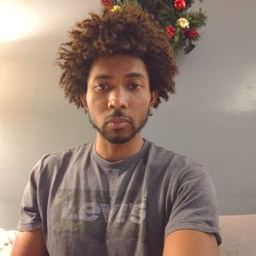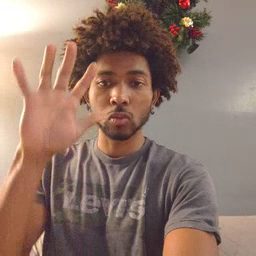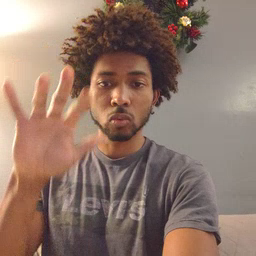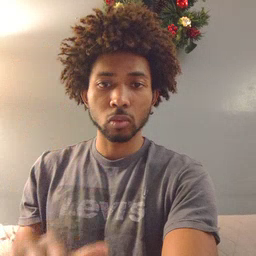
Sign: snow